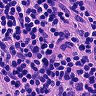
Metastatic tissue present: no